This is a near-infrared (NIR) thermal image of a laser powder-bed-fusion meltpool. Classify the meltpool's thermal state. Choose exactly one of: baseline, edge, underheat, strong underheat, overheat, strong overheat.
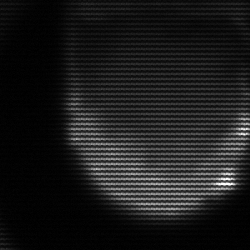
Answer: edge